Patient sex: M
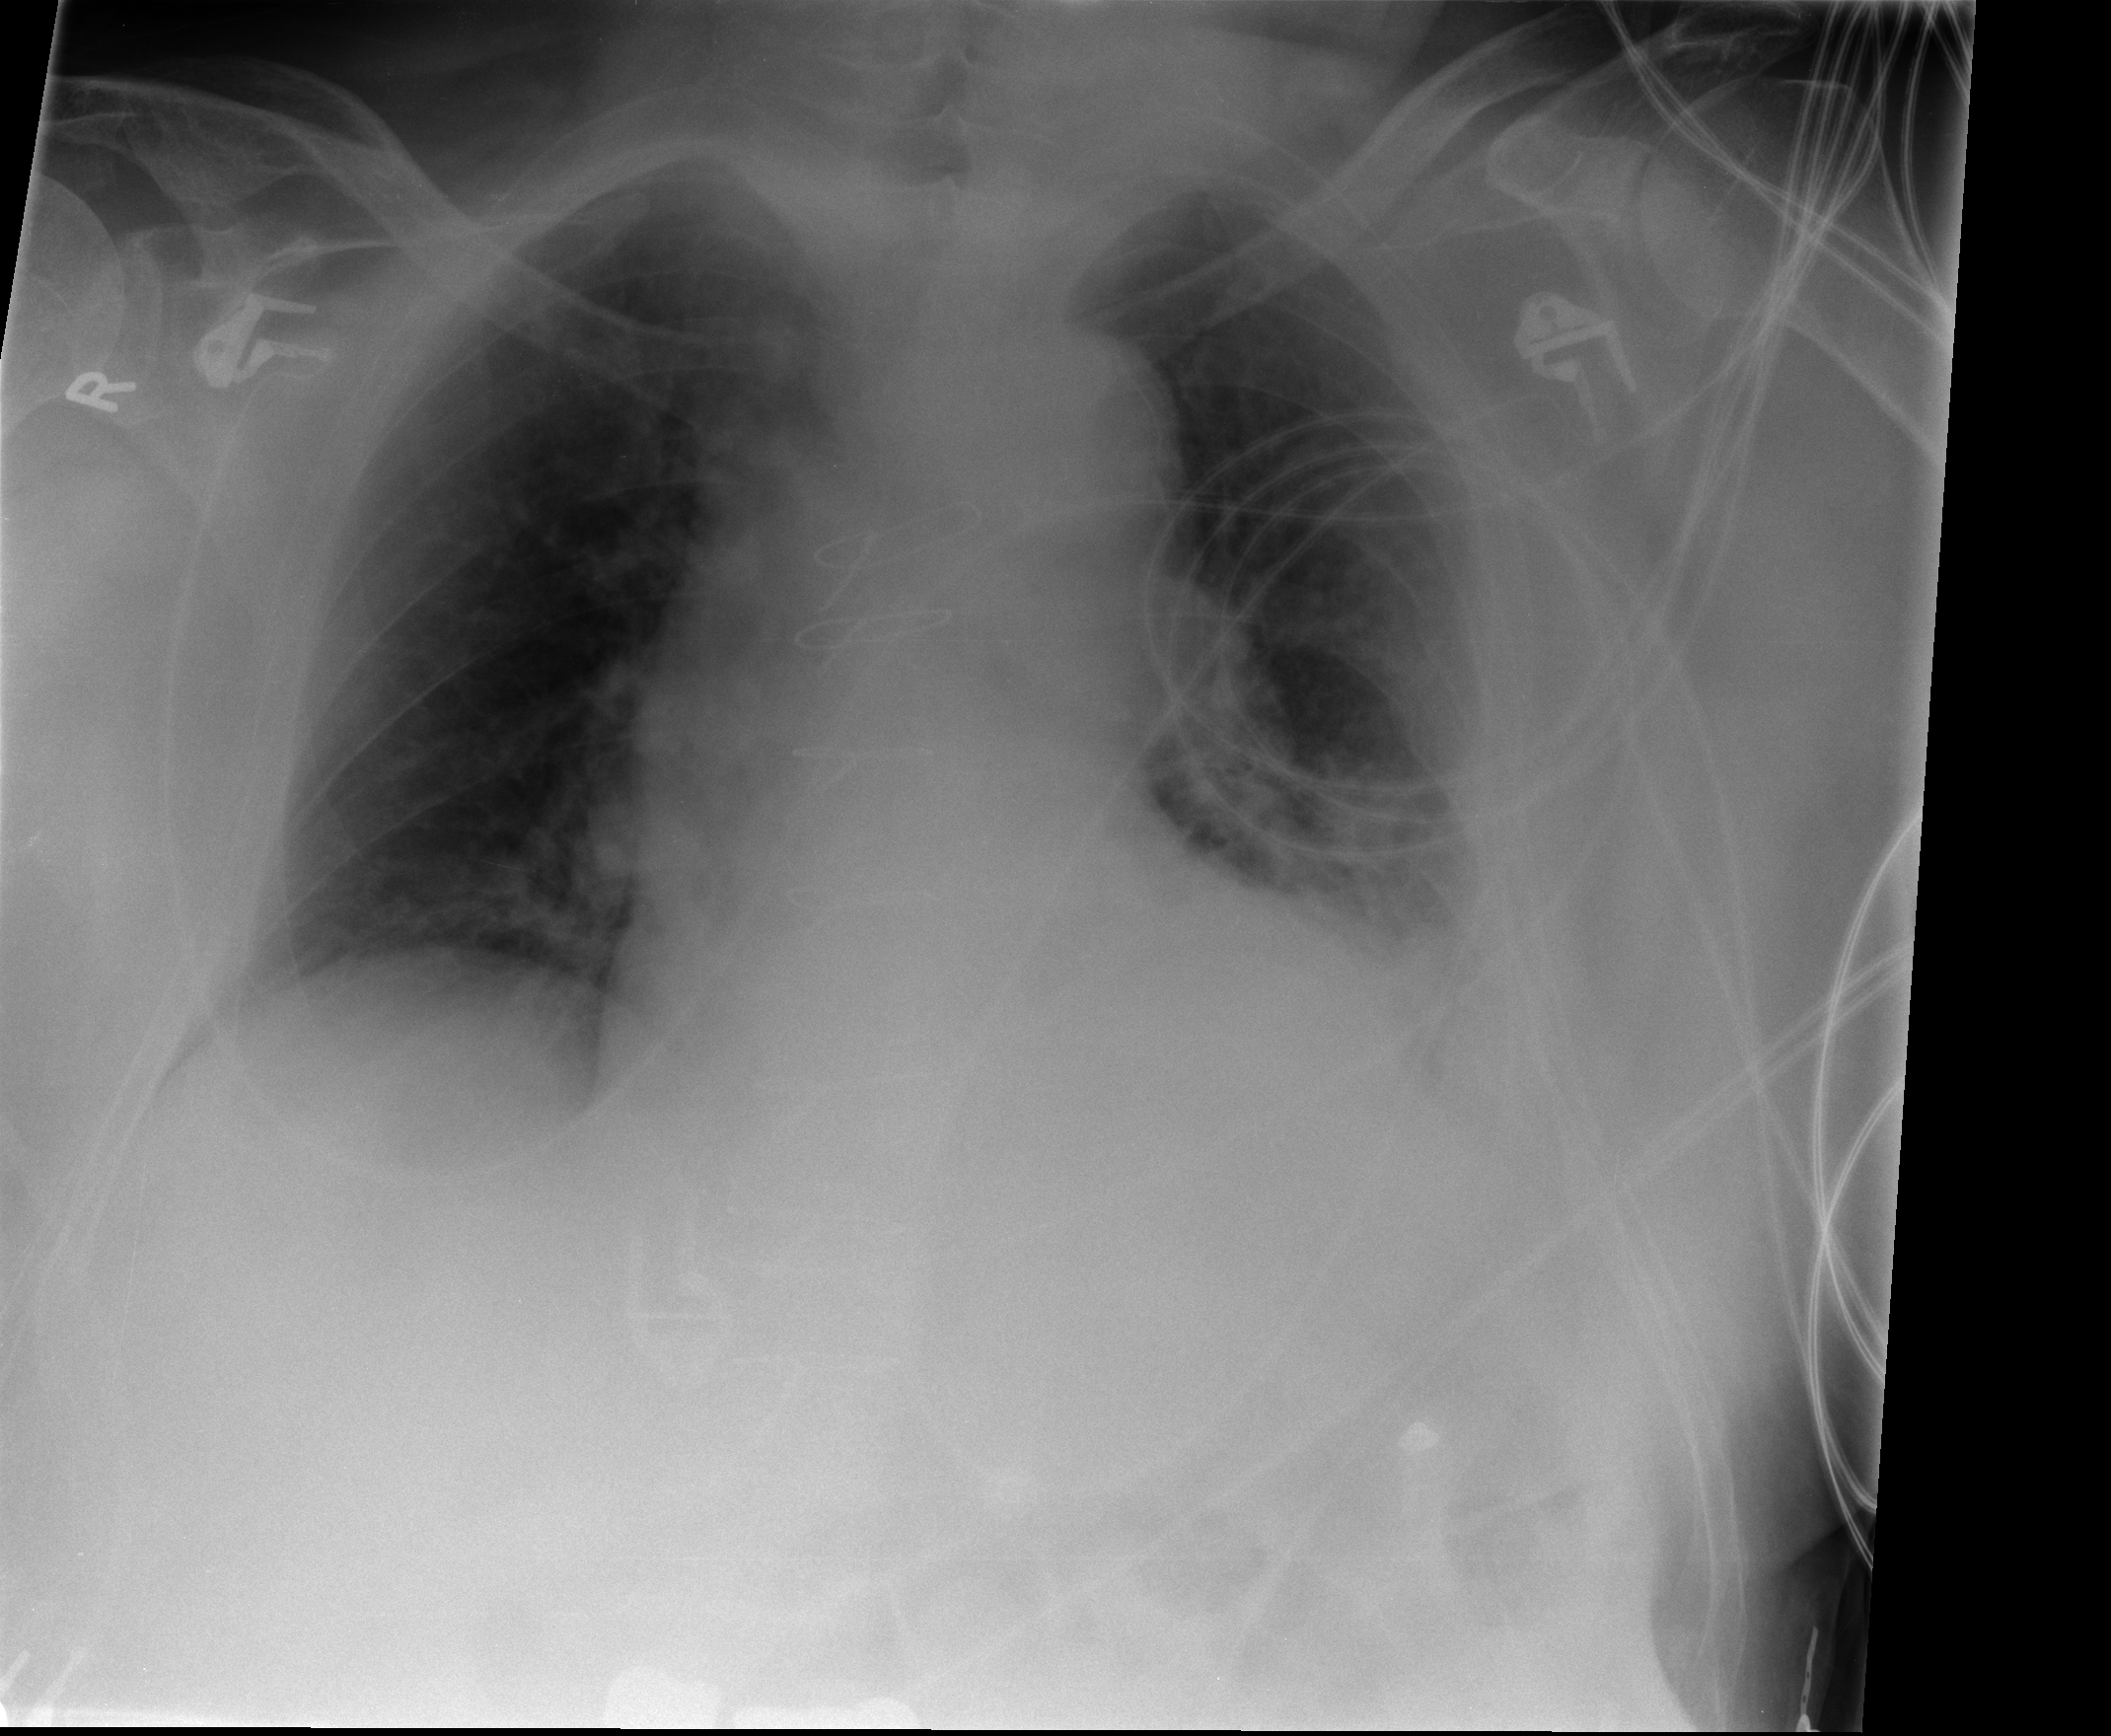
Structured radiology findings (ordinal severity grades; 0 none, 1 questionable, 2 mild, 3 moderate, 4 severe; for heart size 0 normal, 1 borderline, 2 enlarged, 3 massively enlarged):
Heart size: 0
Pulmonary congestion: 0
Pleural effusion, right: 0
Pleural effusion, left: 1
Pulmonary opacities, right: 0
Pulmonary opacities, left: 1
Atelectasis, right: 0
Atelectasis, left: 0